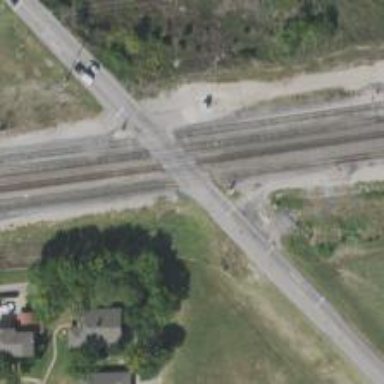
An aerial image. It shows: Level crossing with both lights and saltire in place.